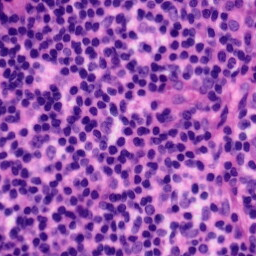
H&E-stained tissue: Tonsil